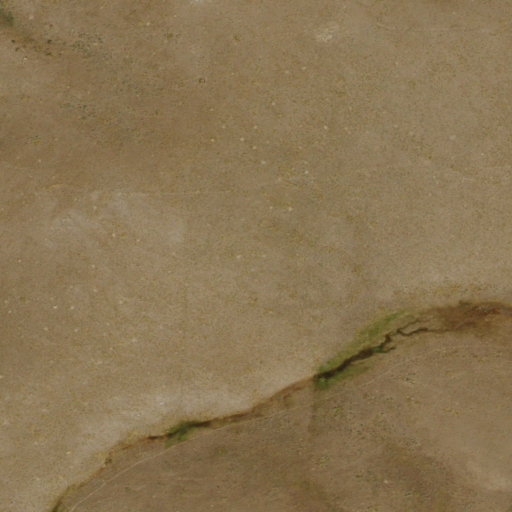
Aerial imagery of mountain in Nevada named Hicks Summit containing only grassland